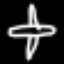
Label: airplane